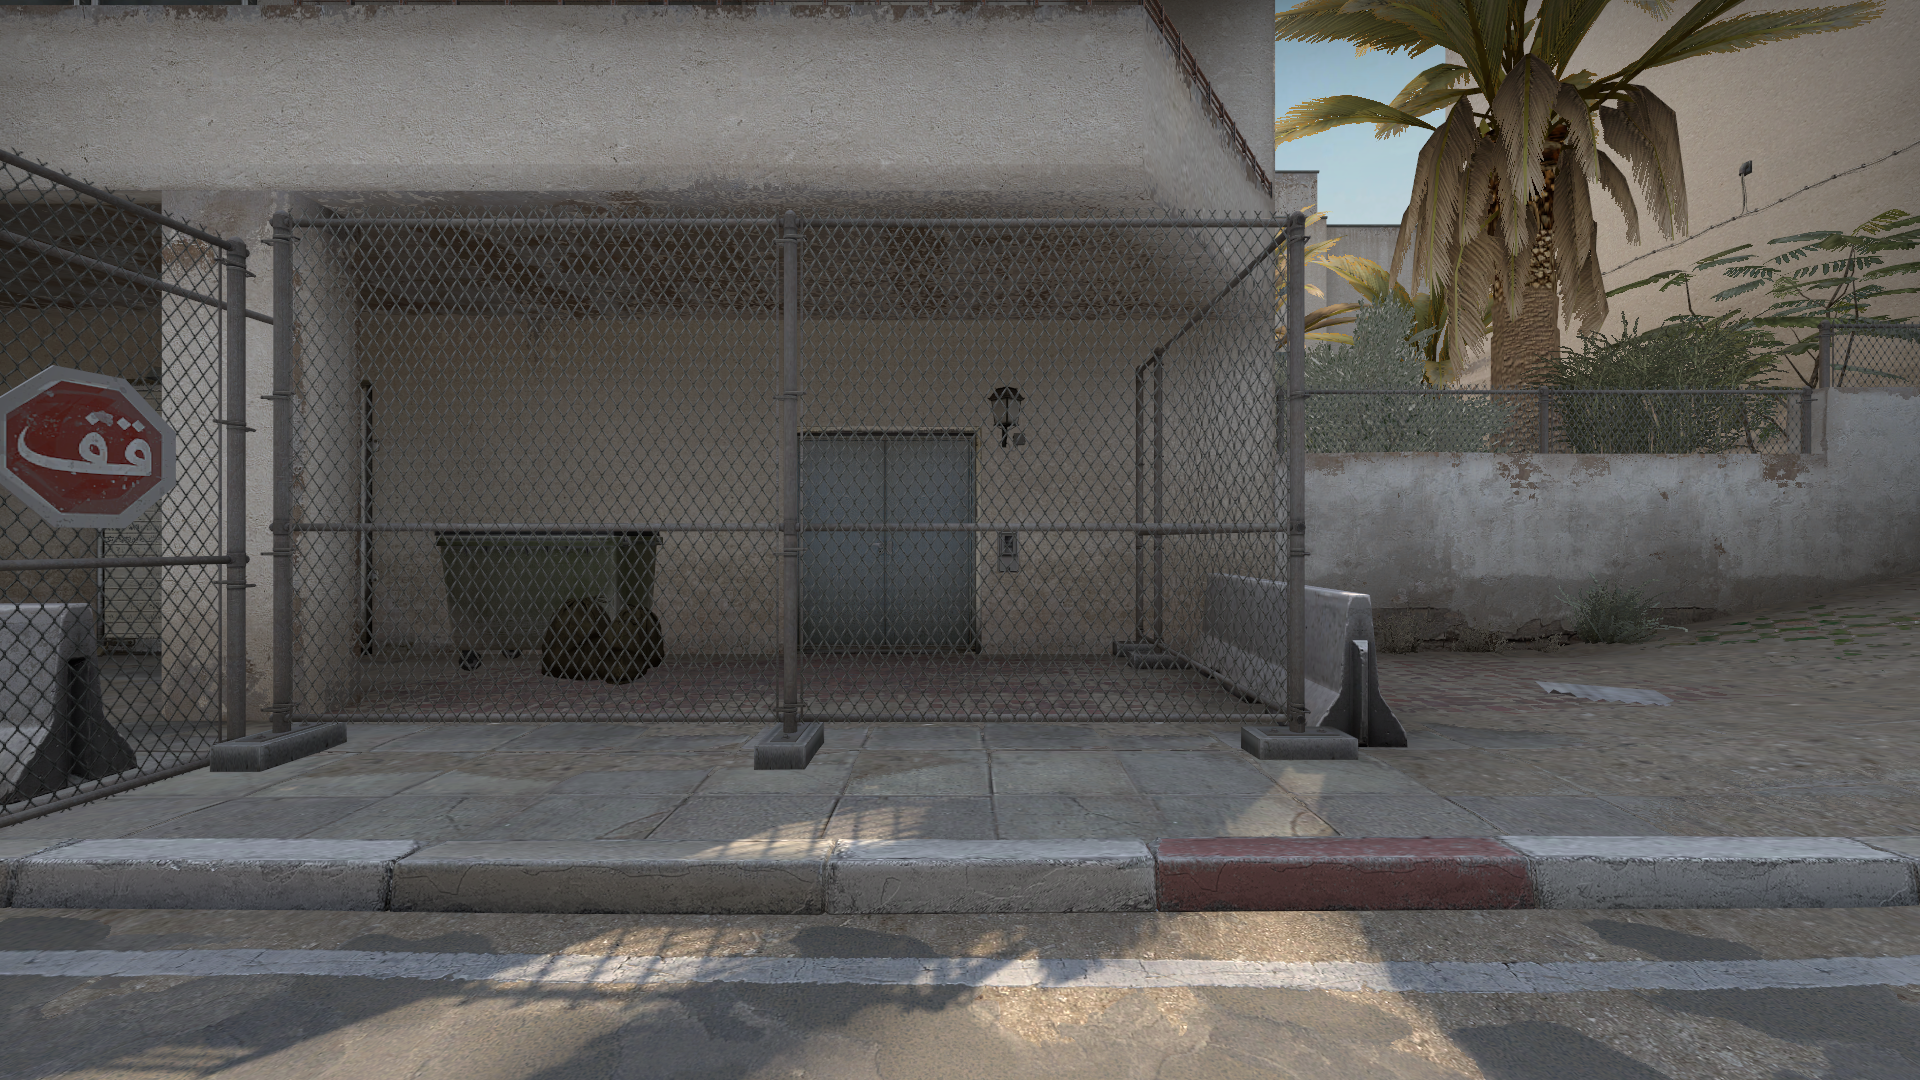
Map: de_dust2